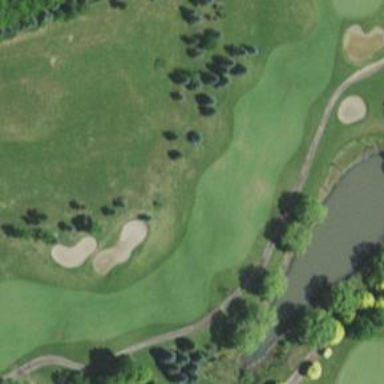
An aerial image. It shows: Scenic view of water hazard on golf course. The natural water feature adds beauty to the landscape.